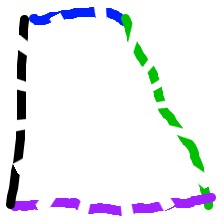
Shape: trapezoid